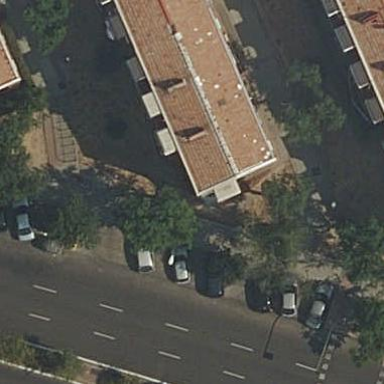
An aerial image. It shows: Image showing building with apartments.